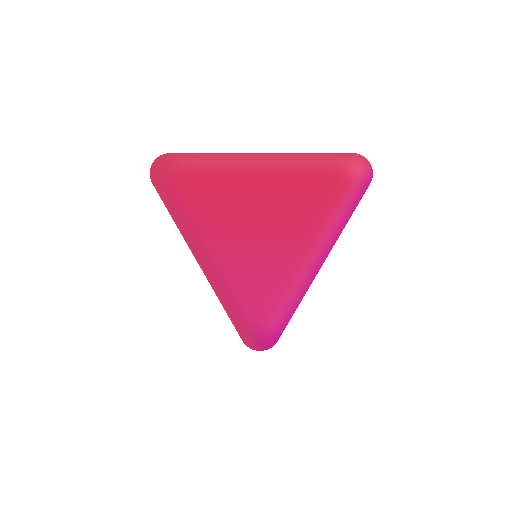
red triangle pointed down color